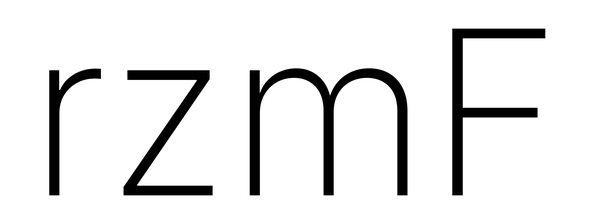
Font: Inter_ExtraLight